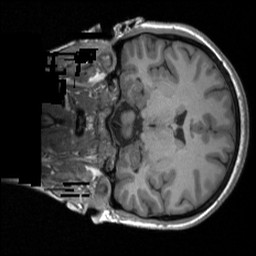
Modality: T1w
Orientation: coronal
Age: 29
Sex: female
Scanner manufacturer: siemens
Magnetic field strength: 3 T
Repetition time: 1.9 s
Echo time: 0.00232 s